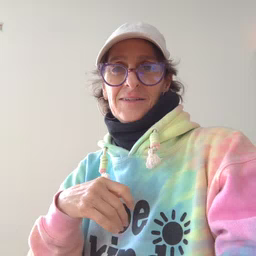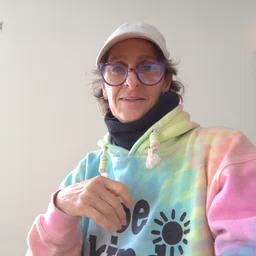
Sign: rain